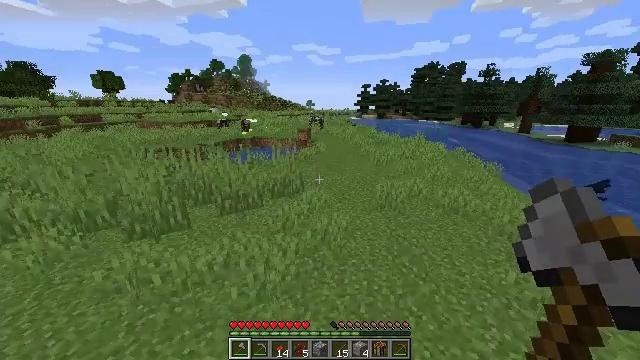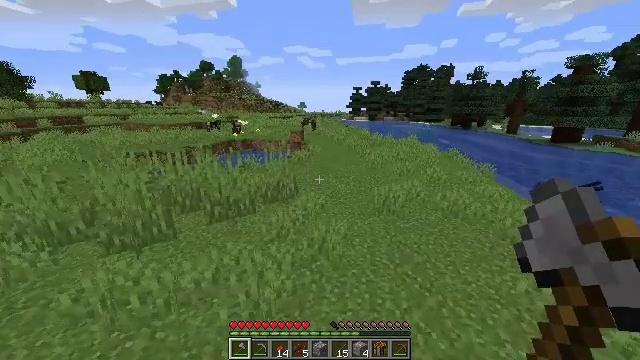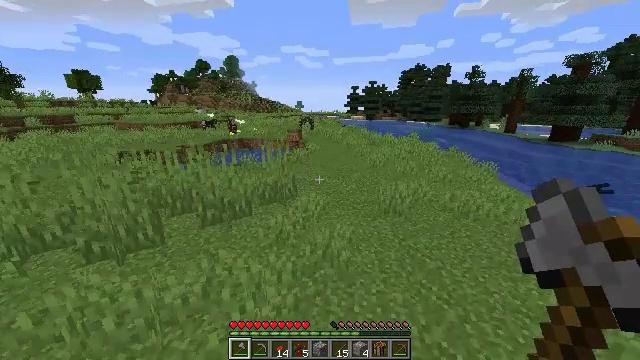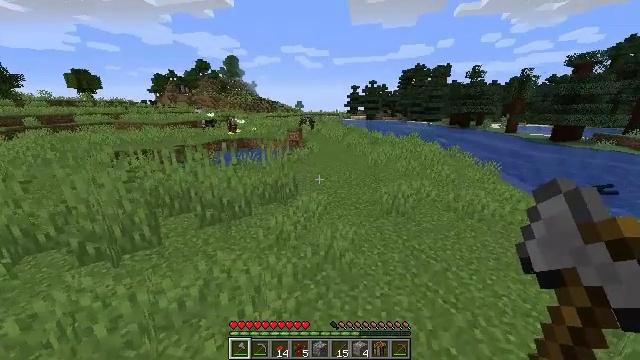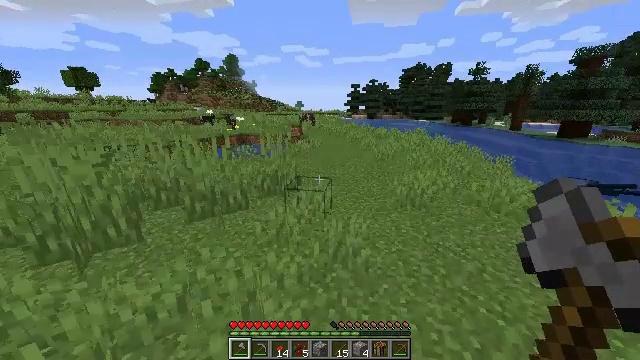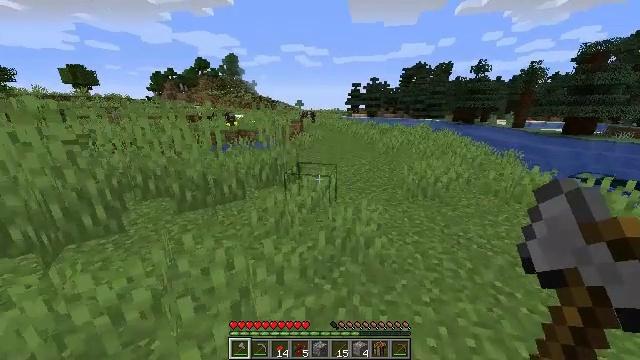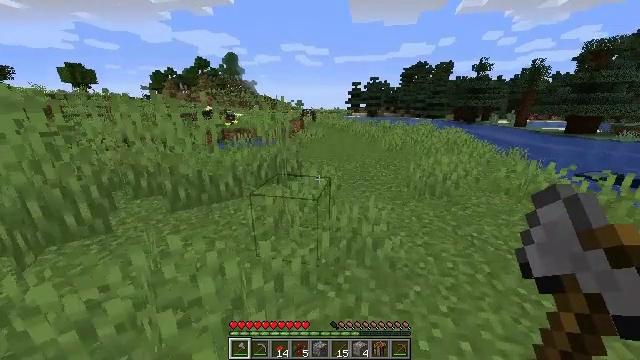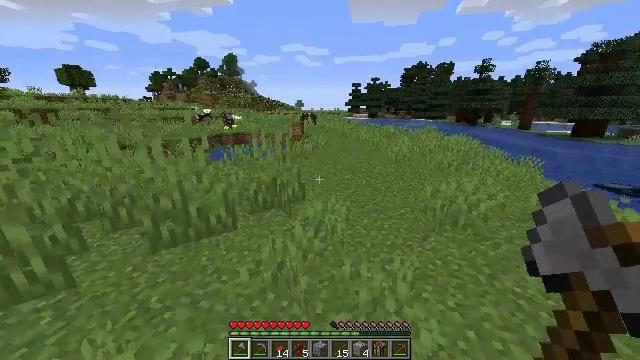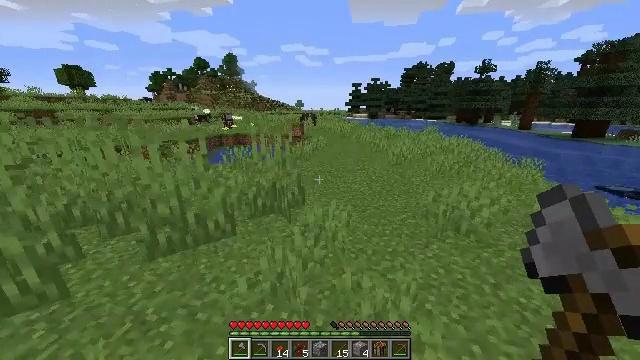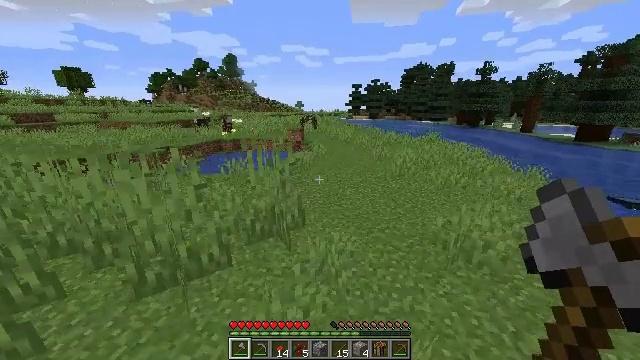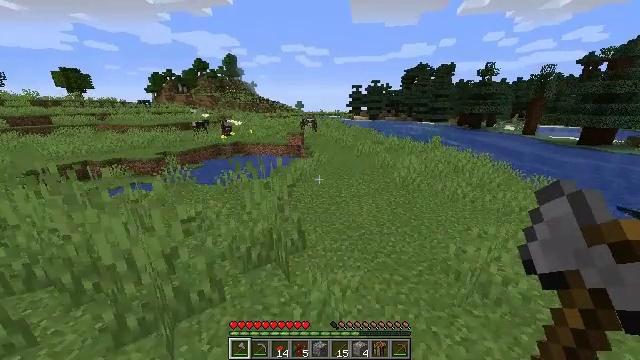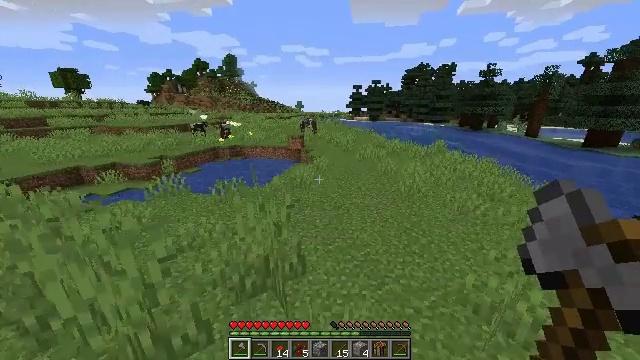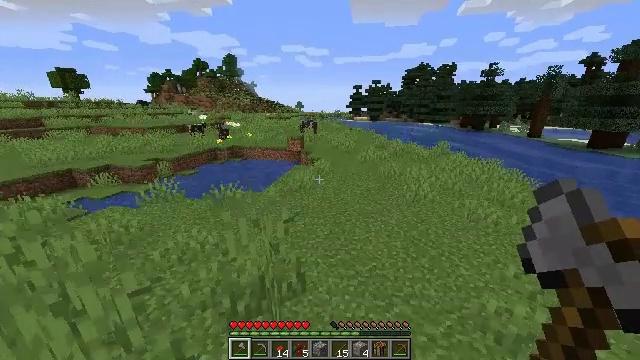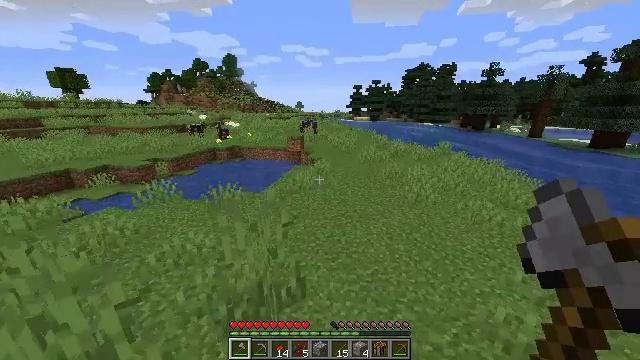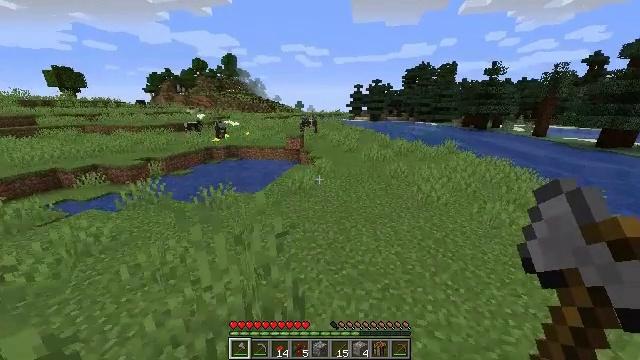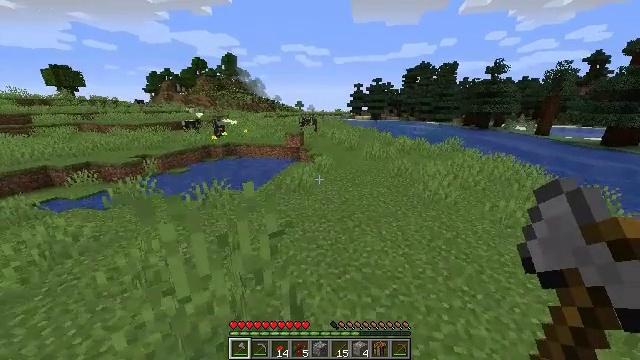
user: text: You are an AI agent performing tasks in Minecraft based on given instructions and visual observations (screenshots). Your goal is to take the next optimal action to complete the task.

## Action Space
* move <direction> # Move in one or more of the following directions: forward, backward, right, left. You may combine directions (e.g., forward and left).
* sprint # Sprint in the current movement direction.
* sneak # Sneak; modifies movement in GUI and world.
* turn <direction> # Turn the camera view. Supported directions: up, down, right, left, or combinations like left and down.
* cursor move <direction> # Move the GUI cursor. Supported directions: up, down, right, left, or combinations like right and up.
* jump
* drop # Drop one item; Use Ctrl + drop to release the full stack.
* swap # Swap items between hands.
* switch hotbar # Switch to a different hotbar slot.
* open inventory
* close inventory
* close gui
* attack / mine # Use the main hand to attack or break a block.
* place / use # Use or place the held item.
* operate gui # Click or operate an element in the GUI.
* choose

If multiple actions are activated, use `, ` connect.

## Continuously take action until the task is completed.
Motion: motion action
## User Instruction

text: Collect a dandelion flower.
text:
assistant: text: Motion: move forward, turn right, jump
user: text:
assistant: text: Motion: move forward
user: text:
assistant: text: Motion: move forward
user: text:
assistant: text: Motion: move forward, jump
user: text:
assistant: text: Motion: move forward, jump
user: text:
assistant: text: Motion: move forward, jump
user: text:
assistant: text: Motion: move forward, jump
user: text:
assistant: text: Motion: move forward, jump
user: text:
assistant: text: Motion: move forward, jump
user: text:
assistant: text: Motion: move forward, jump
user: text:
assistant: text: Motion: move forward, jump
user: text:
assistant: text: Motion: move forward, jump
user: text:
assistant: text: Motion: move forward, jump
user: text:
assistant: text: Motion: move forward, jump
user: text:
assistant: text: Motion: move forward, jump
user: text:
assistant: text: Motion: move forward, jump
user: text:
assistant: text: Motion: move forward, jump
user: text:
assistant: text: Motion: move forward, turn right, jump
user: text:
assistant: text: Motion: move forward, turn right, jump
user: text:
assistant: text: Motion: move forward, turn right, jump
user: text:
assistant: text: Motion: move forward, jump
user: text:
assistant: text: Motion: move forward, jump
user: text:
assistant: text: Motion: move forward, jump
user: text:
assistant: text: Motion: move forward, jump
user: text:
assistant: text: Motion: move forward, jump
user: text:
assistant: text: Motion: move forward, jump
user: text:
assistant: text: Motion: move forward, jump
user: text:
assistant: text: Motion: move forward, jump
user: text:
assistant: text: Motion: move forward, jump
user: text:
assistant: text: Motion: move forward, jump